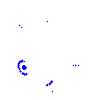
Particle: kaon